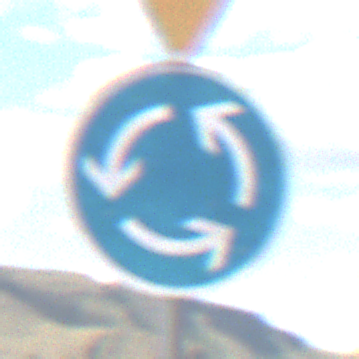
Verkehrszeichen: Kreisverkehr
Zusatzzeichen oben: VorfahrtGewaehren
Umgebung: Outdoor, Nature
Tageszeit: Midday
Wetter: PartlyCloudy
Licht: Natural
Jahreszeit: NotSpecified
Kontrast: LowContrast